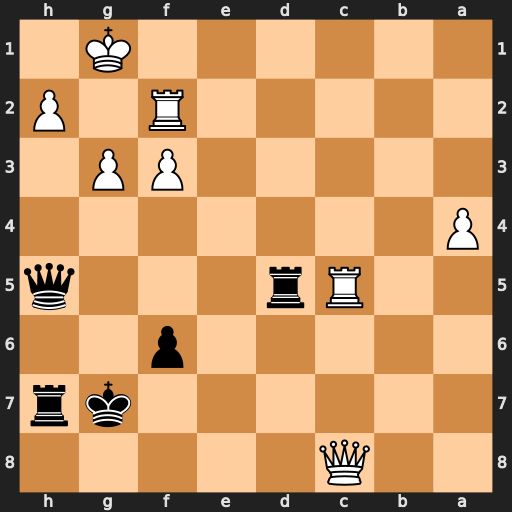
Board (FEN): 2Q5/6kr/5p2/2Rr3q/P7/5PP1/5R1P/6K1
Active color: b
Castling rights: -
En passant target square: -
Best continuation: Rd1+ Kg2 Qxh2#